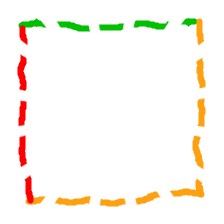
Shape: square